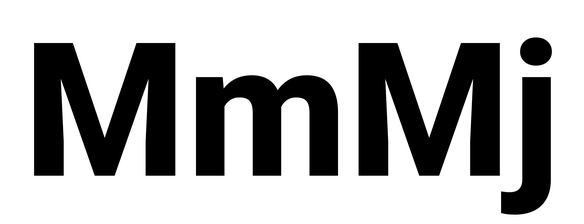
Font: Roboto_ExtraBold